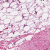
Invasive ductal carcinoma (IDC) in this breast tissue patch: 0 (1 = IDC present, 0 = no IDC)